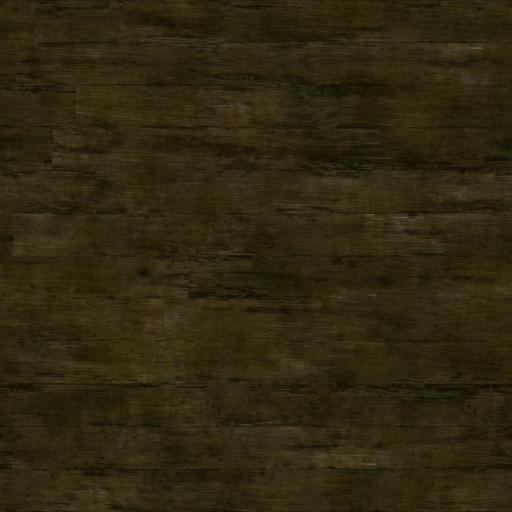
Tags: planks